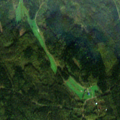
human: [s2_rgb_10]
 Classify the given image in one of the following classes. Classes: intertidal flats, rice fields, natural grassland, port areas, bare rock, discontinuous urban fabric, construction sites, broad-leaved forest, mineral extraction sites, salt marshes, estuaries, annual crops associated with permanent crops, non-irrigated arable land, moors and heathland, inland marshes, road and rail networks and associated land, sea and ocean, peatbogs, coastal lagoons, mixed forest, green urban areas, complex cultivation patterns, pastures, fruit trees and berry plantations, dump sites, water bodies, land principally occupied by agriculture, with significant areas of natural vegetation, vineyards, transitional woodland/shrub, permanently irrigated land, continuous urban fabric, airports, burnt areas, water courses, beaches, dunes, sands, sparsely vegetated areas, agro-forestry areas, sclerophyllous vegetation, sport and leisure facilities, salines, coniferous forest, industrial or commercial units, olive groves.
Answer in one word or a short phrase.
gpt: coniferous forest, mixed forest, transitional woodland/shrub